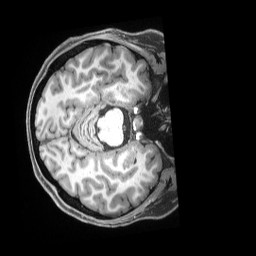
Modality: T1w
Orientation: axial
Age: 29
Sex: female
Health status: ill
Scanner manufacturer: siemens
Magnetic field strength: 3 T
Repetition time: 2.5 s
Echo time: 0.00181 s